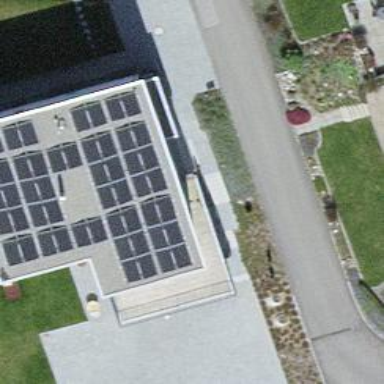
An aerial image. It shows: Solar power generator using photovoltaic method with solar photovoltaic panel types.